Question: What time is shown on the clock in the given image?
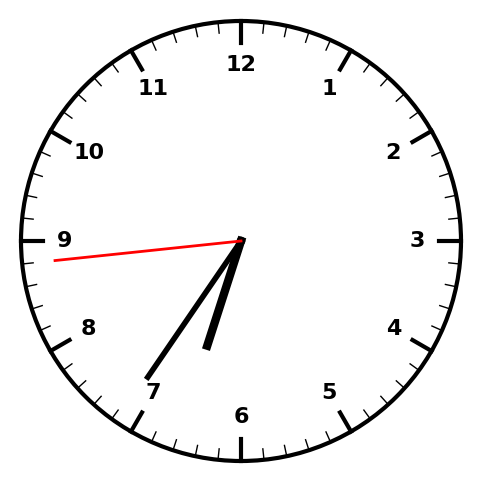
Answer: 06:35:44